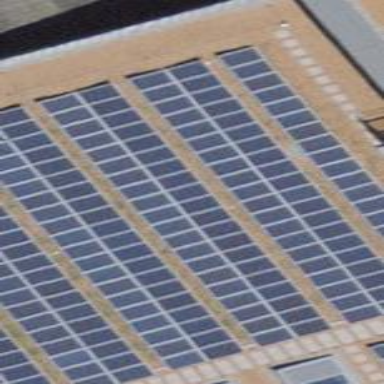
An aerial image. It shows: Solar power generator with photovoltaic panels.